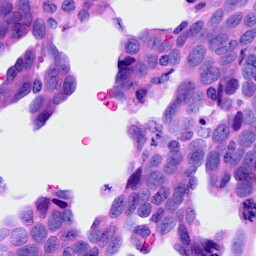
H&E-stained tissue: Ovarian